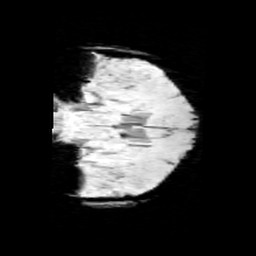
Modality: minIP
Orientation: coronal
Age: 11
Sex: female
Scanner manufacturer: siemens
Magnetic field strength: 3 T
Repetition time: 0.027 s
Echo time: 0.02 s